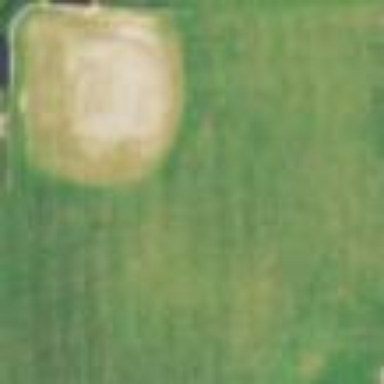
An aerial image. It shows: Baseball pitch for leisure land activities.